Current action and preconditions to check: path_clear

Your task: For each precondition in the list above, predict whether it will hold at this action.

Consider the current scene as observed from the mobile robot's camera, and analyze the predicted future states of all dynamic agents (e.g., people, animals, vehicles, or any moving entities) within the NEXT SECOND.

IMPORTANT: Only answer "very likely" if you are absolutely certain—based on strong, clear evidence—that a dynamic agent will violate the precondition in the predicted future state. Do NOT answer "very likely" for unlikely, ambiguous, or low-probability risks.

Ask yourself for each precondition: Is there a high probability, with clear and convincing evidence, that the predicted future states of any dynamic agent will interfere with the predicted future state of the currently executing action within the NEXT SECOND, causing that precondition to fail?

Assess the risk level based on these predictions. Use "likely" or "very likely" if motions create a clear risk of interference.

Use "neutral" or "improbable" if agents are nearby but their predicted paths are clearly diverging or non-conflicting.

Failure Risk Categories: "very improbable", "improbable", "neutral", "likely", "very likely"

Answer Format: Output ONLY the probability_of_failure value from these categories: "very improbable", "improbable", "neutral", "likely", "very likely"

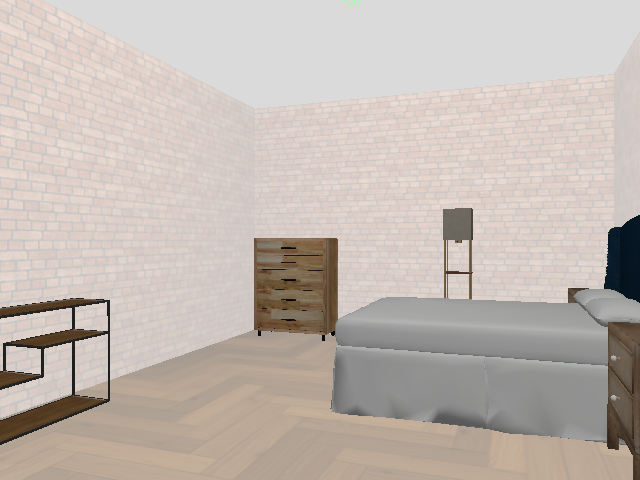

Answer: very improbable